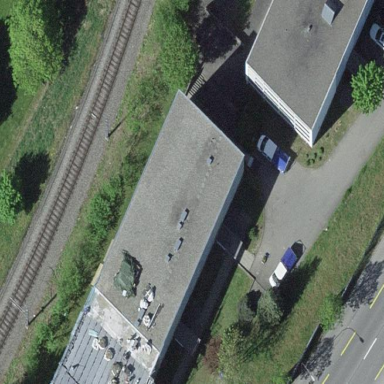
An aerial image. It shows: Residential building with flat roof.